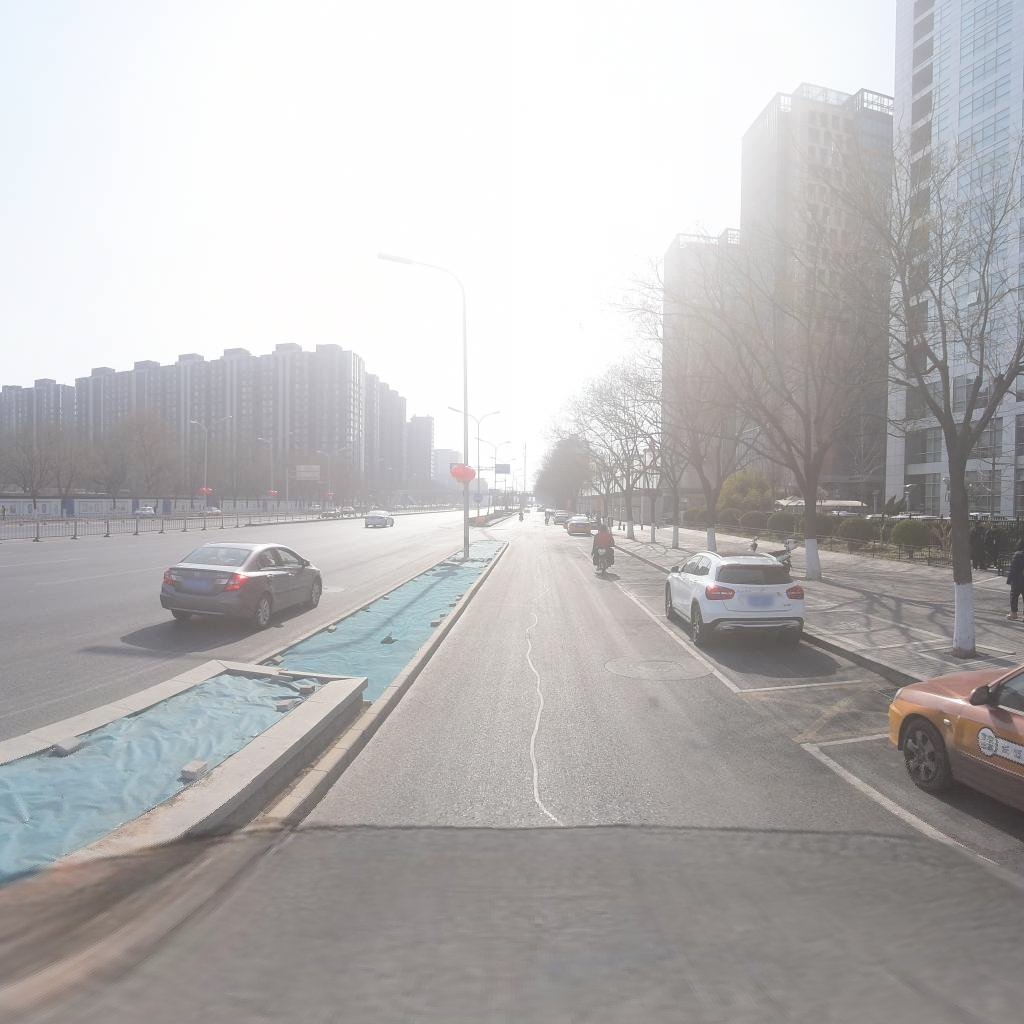
Region: Xicheng
Road damage annotations: longitudinal patch, manhole cover